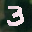
Label: 3